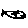
Label: fish